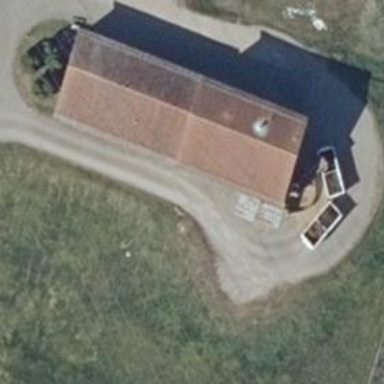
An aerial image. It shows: Service building with gabled roof.